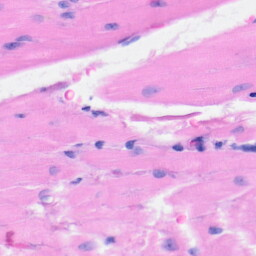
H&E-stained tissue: Heart